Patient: sex F, age 63
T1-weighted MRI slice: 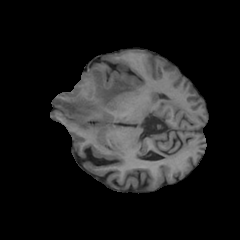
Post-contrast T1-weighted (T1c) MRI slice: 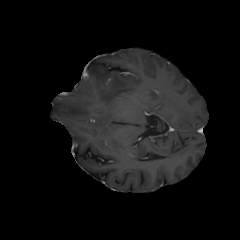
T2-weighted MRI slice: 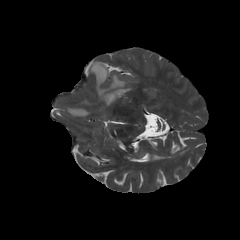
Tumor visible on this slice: yes
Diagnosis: Glioblastoma, IDH-wildtype
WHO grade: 4